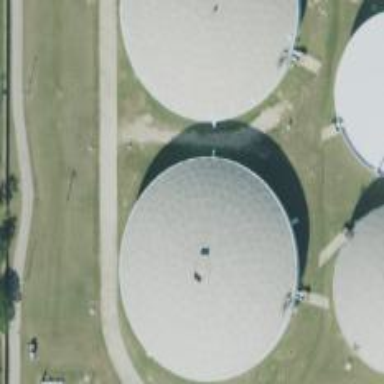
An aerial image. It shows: Water storage tank.